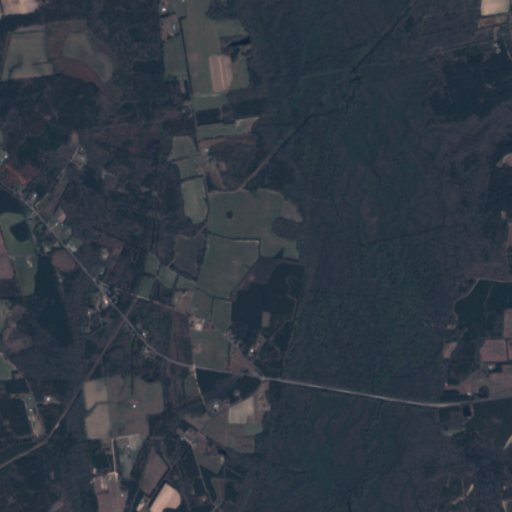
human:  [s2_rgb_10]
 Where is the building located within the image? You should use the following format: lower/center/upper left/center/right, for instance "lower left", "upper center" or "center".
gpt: The building is located in the lower right of the image.
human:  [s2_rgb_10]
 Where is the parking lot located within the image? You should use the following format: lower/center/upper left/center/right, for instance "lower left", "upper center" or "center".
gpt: There is no parking lot in the image.